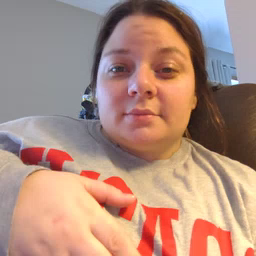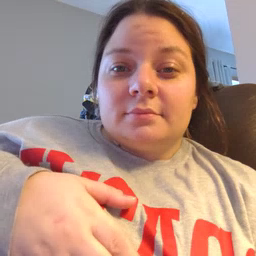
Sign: grandma